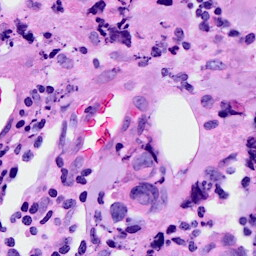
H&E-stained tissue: Breast